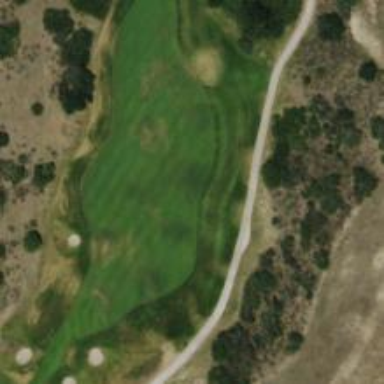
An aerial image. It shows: View of golf hole.